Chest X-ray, AP view. Patient: 16 years old, sex M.
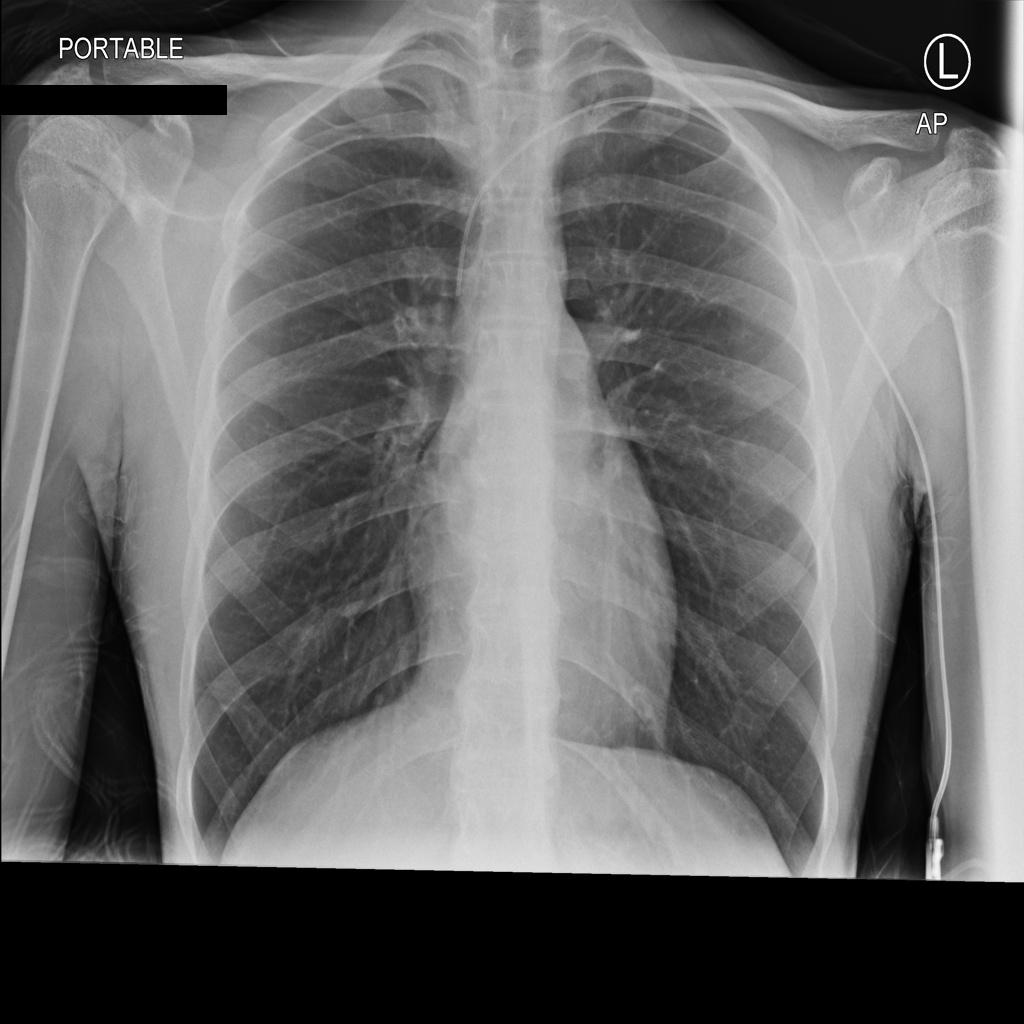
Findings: No Finding